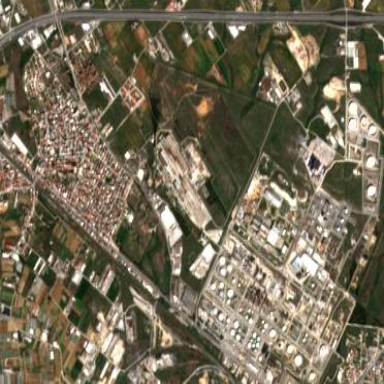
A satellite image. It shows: Industrial area with refinery.